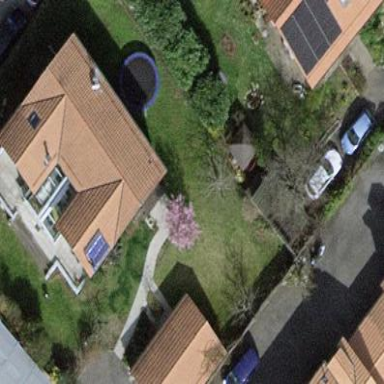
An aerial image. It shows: Garden surrounded by fence.